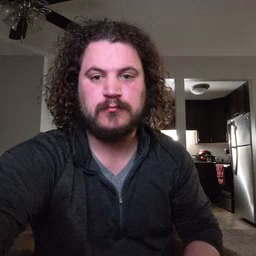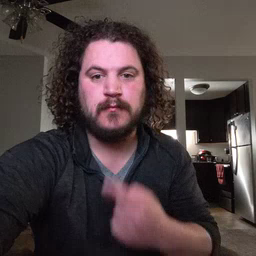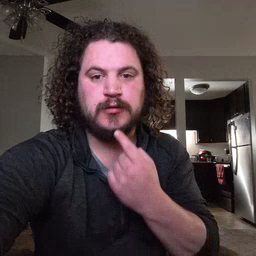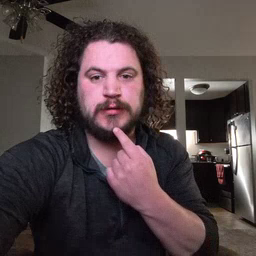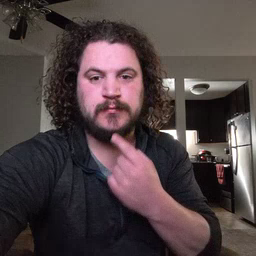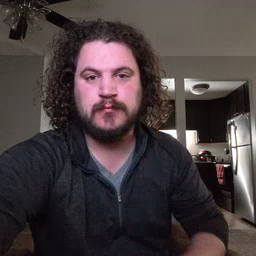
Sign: chin